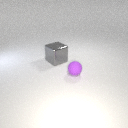
large gray metal cube to the left of small purple rubber sphere